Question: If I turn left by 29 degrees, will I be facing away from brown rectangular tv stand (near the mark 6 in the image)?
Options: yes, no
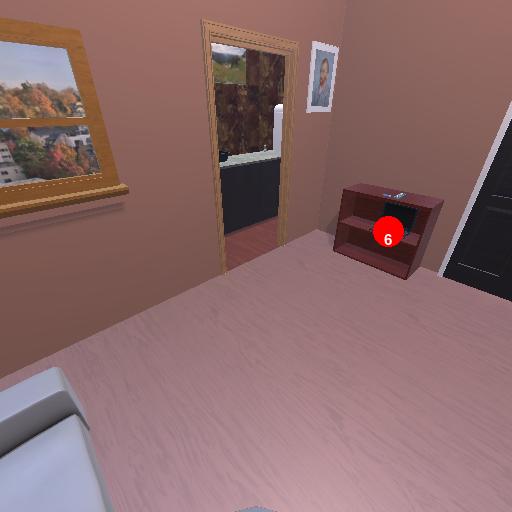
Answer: yes